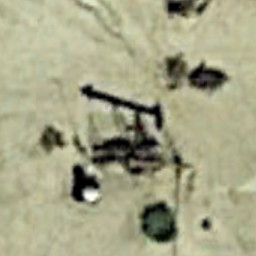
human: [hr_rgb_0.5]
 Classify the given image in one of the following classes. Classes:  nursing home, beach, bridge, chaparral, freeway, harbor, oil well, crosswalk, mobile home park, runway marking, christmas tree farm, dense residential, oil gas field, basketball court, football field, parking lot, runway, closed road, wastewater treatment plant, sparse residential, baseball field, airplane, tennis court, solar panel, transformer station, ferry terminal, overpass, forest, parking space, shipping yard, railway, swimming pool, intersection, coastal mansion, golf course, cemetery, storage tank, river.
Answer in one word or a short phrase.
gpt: oil well